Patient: sex M, age 67
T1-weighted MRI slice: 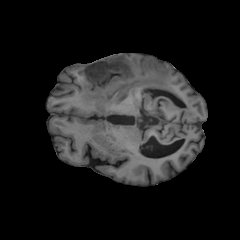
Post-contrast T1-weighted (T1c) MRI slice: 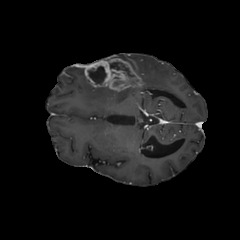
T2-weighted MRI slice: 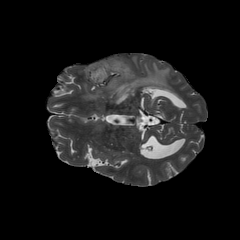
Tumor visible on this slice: yes
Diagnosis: Glioblastoma, IDH-wildtype
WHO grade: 4